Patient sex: M
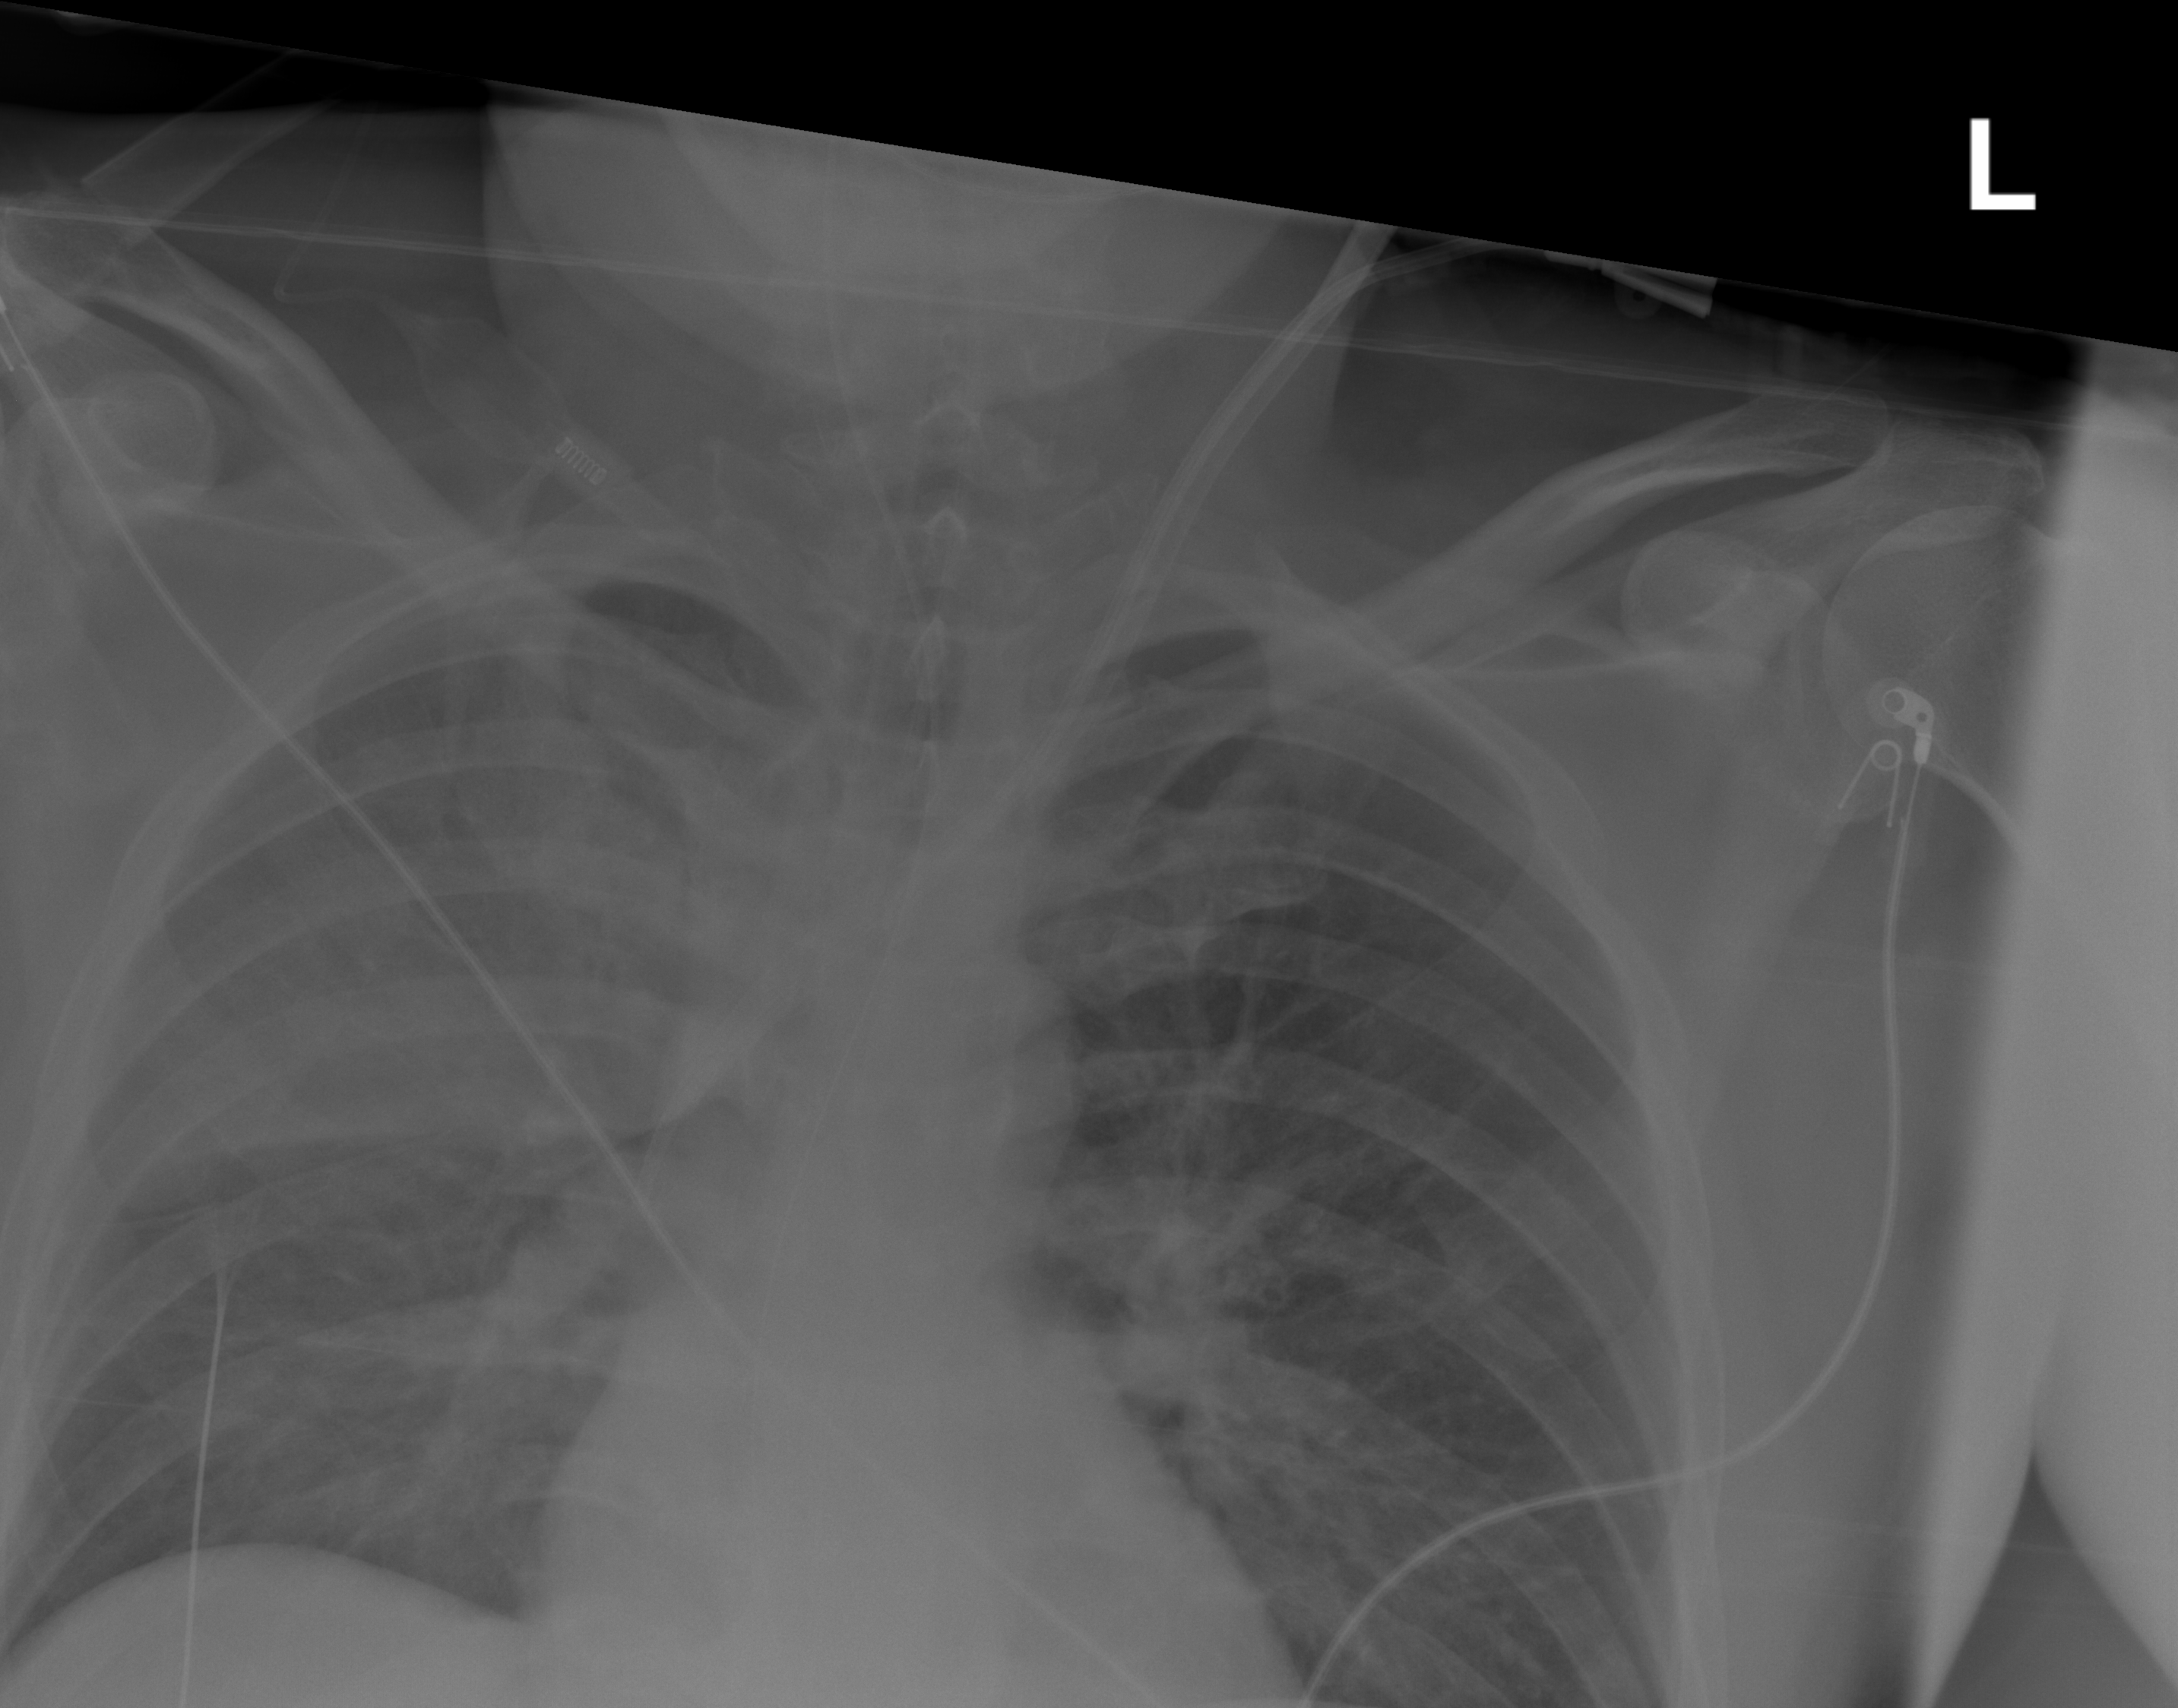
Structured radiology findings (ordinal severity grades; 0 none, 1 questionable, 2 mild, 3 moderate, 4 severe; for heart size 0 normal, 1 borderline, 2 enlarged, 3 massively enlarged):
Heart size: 0
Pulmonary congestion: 2
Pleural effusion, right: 0
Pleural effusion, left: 0
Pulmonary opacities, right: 3
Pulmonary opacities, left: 2
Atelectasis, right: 3
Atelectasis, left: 2